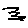
Label: zigzag